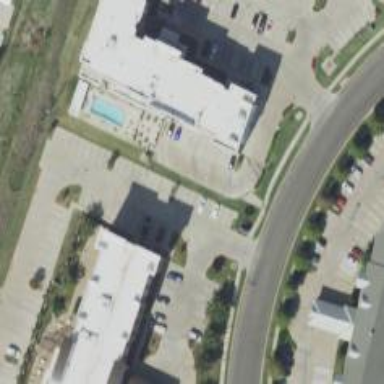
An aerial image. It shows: Hotel building.